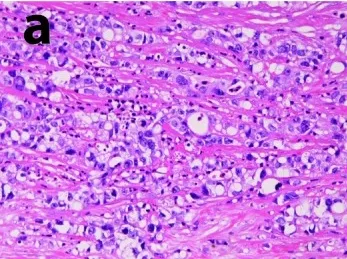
Histology of case 1. Tumor cells are composed of adenocarcinoma (poorly differentiated adenocarcinoma and signet ring cell carcinoma) element.
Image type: pathology (h&e)